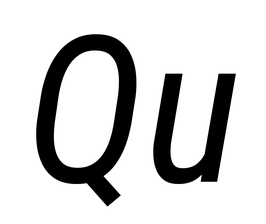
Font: Roboto-Italic_Condensed_Italic